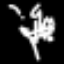
Label: squiggle